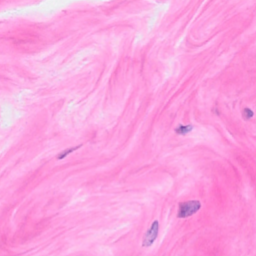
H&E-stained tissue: Breast